Field crop: tomato
Growth stage: 1
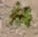
Species: portulaca